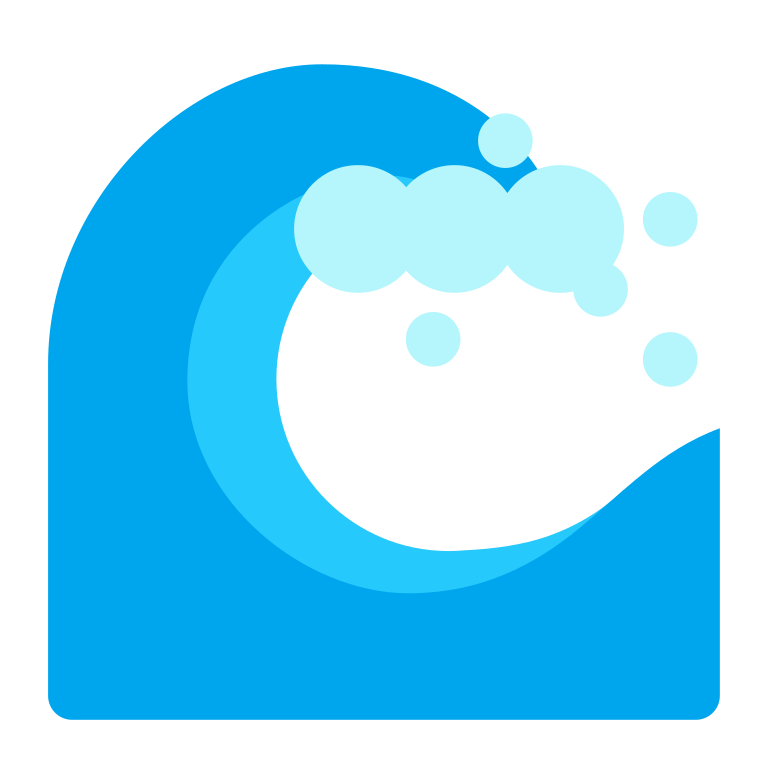
water wave flat